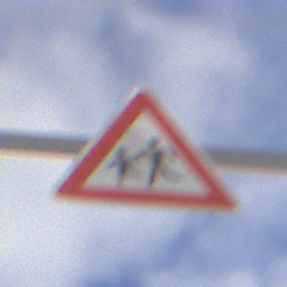
Verkehrszeichen: KinderRechts
Umgebung: Outdoor, Nature
Tageszeit: SunriseSunset
Wetter: PartlyCloudy
Licht: Natural
Jahreszeit: NotSpecified
Kontrast: HighContrast